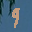
Label: 9